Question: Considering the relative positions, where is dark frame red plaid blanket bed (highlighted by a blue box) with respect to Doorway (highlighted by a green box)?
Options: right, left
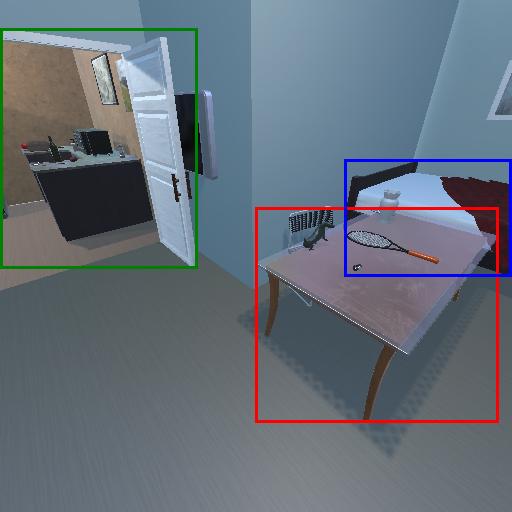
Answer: right